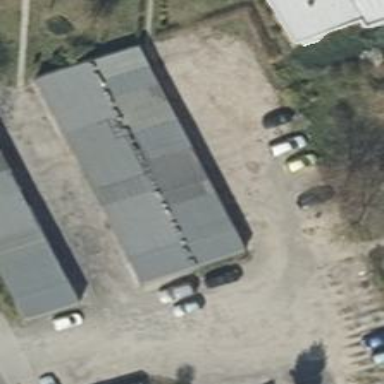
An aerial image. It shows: Garages as the designated land use.